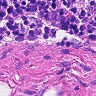
Metastatic tissue present: no